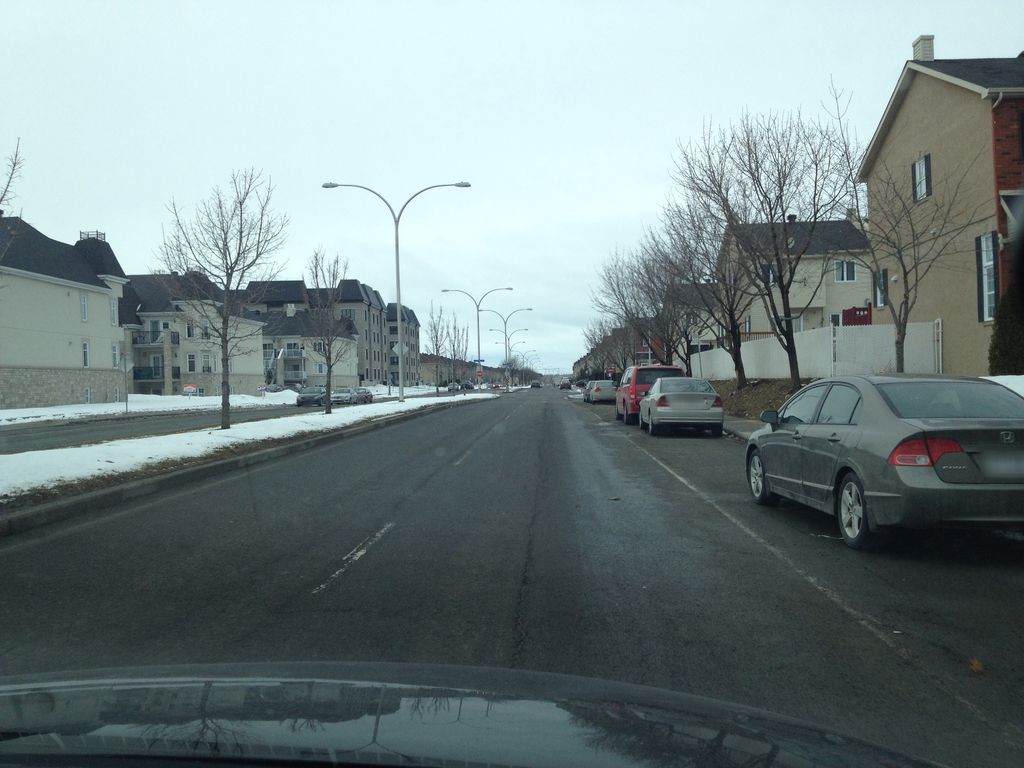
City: montreal